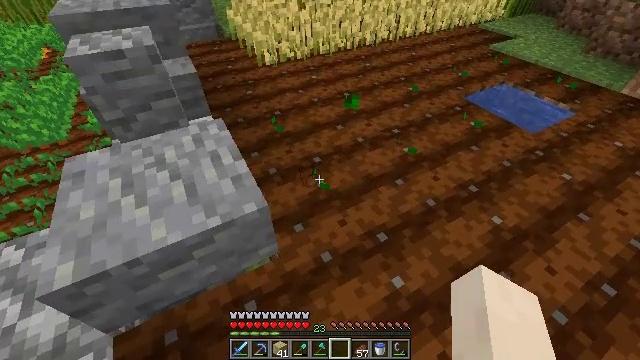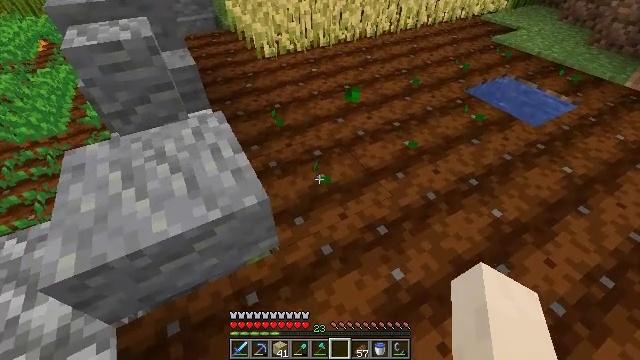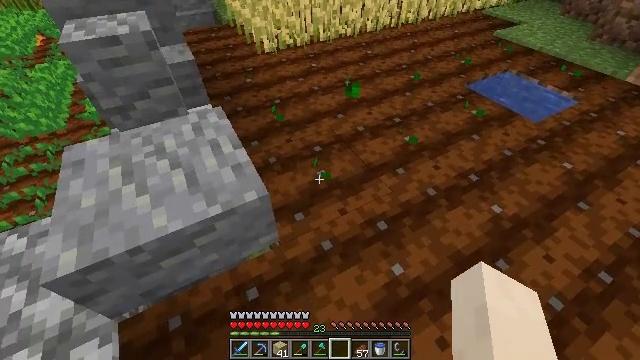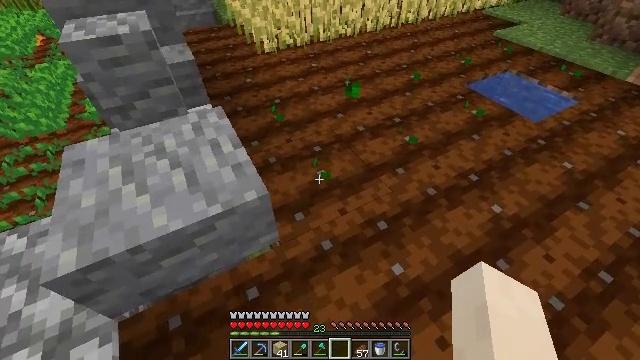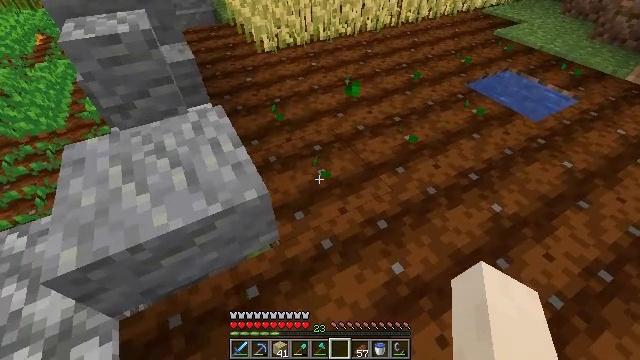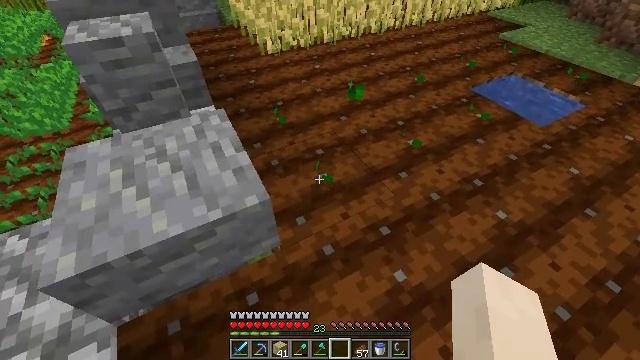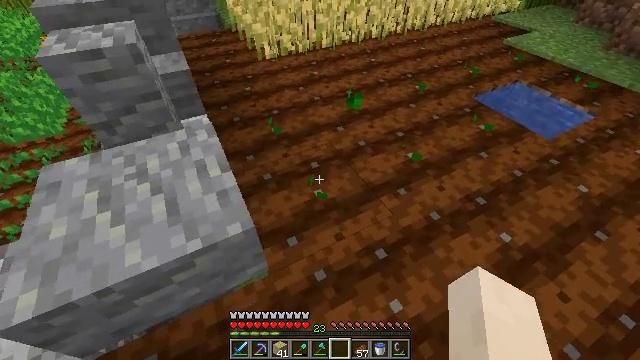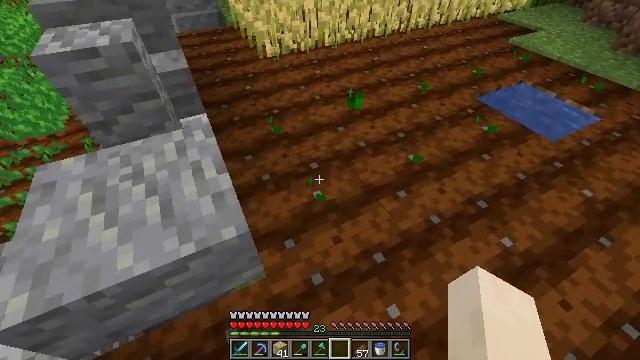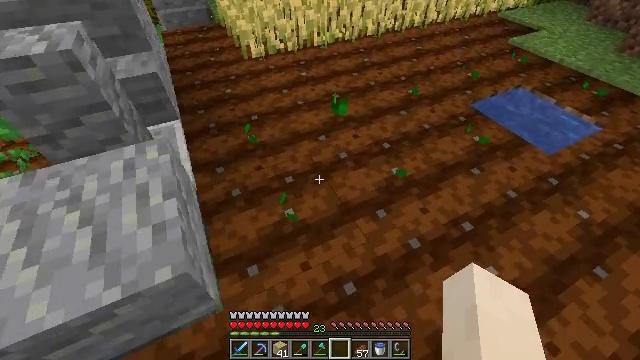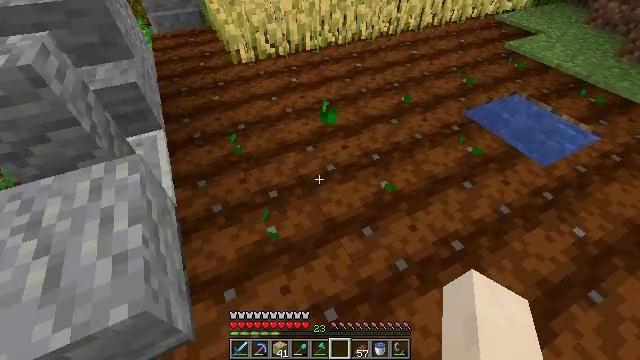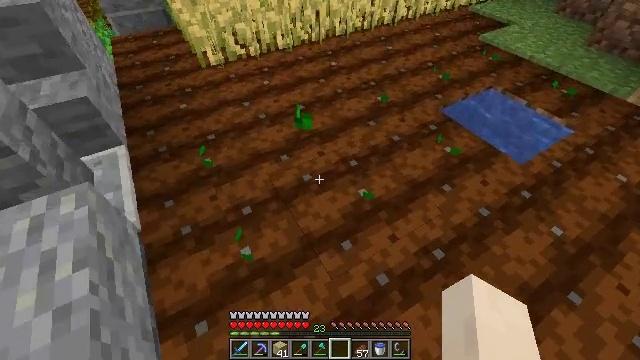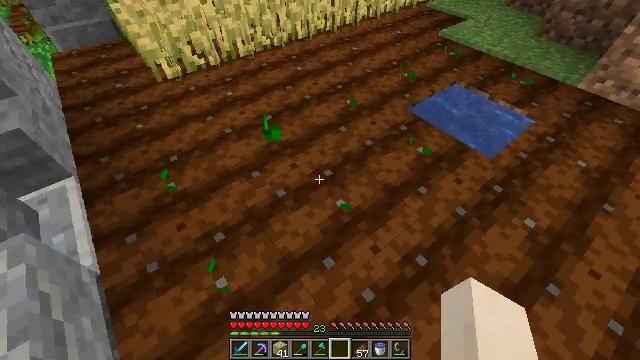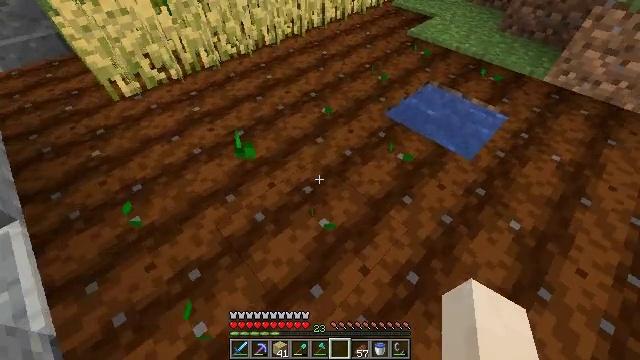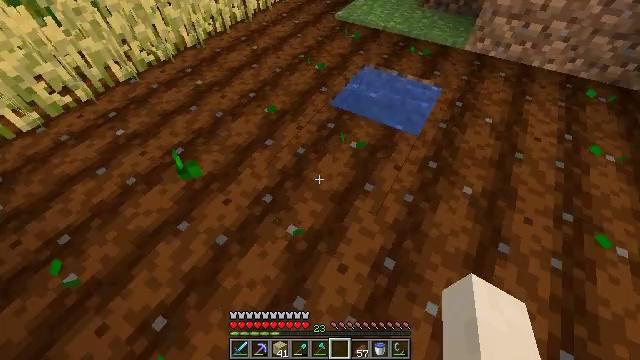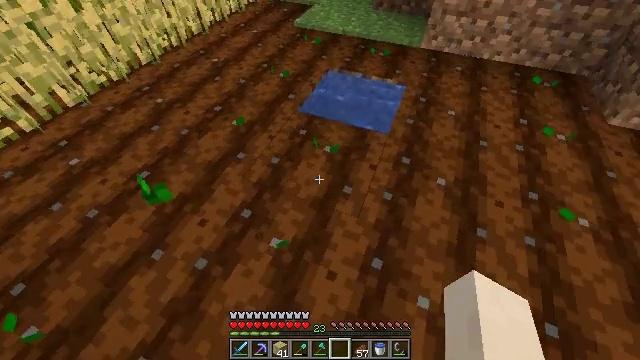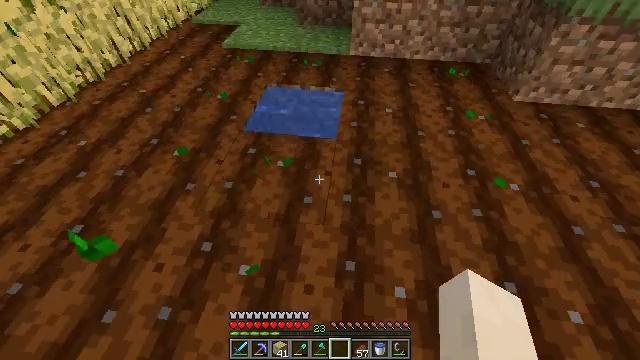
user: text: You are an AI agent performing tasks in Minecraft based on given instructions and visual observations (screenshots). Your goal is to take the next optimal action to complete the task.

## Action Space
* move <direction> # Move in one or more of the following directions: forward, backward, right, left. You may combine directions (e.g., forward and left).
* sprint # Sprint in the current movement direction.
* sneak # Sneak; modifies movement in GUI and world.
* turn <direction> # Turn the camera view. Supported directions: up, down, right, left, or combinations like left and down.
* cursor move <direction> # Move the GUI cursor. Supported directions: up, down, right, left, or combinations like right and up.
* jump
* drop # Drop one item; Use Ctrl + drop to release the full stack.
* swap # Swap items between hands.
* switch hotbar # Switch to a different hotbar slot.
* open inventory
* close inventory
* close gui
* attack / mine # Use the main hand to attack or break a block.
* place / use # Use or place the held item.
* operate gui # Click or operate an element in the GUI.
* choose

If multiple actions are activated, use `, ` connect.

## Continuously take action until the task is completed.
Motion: motion action
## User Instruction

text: Collect the pumpkin stem for seeds.
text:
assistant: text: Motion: turn down
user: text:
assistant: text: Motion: no_op
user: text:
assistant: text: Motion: no_op
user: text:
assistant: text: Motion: no_op
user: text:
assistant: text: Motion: move forward
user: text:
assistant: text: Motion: move forward and move right
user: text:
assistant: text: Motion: move forward and move right
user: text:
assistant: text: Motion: move forward and move right
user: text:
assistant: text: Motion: move forward and move right
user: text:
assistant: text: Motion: move forward, turn right and down
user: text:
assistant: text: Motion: move forward, turn right
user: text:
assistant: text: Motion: turn right
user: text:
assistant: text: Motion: turn right and down
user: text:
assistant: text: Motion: turn right and up
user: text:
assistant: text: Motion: turn right and up
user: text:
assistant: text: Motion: turn right
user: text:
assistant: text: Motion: move back, turn right
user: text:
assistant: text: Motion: move back
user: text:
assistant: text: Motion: move back and move left
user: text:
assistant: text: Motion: move back and move left
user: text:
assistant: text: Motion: move left, turn left and down
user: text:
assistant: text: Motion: move left, turn left and down
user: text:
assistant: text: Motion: move left, turn left and down
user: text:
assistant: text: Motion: turn left and down
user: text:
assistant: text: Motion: turn left and down
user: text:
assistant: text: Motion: turn left
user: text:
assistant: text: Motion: no_op
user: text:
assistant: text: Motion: no_op
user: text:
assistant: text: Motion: no_op
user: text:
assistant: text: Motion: no_op